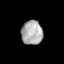
Tissue: lung
Cell type: Epithelial cells
Senescence score: 0.1379
Nuclear area (px): 506
Mean DAPI intensity: 171.233